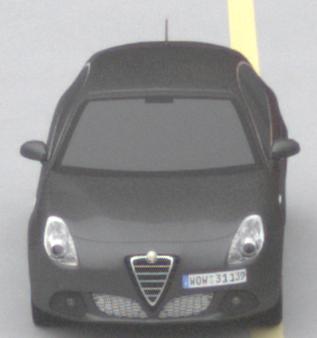
Make: Alfa Romeo
Model: Giulietta 1.4 TB 16V
Detailed model: Giulietta (940)
Model produced from: 2010/05
Model produced until: 2013/03
Doors: 5
Color: gray
Road condition: dry road
Daytime: midday
Contrast: low contrast